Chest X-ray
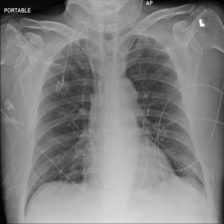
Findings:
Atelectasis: negative
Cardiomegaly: negative
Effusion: negative
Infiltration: positive
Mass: negative
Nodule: negative
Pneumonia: negative
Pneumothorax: negative
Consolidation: negative
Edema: negative
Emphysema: negative
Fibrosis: negative
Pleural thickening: negative
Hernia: negative